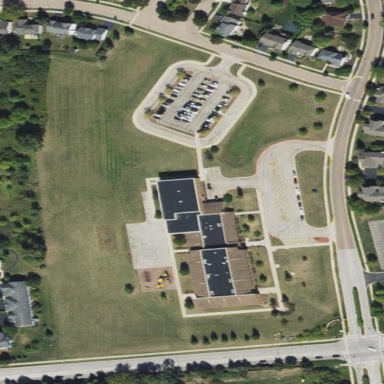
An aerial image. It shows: School used for education purposes.